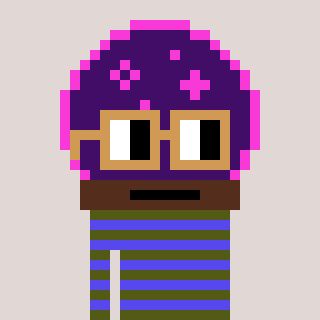
a pixel art character with square brown glasses, a crystalball-shaped head and a computerblue-colored body on a warm background